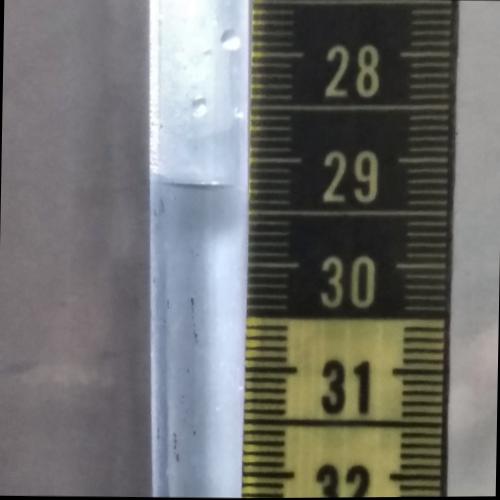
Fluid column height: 29.2 cm